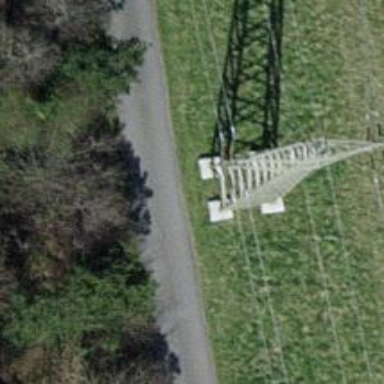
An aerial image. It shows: Power line is depicted.